Question: I am displaying a MFMessageComposeViewController in my app, and all is fine, on iOS 5, but some users testing are complaining about iOS 4, it seems the view controller that appears as a result of my code below is displaying an empty SMS compose and in addition there are no Top Navigation items such as the cancel button or even the title "New Message".
I don't have any iOS 4 device to hand (very bad I know), and so I cannot jump into the issue and debug it.
Can anyone see if I'm doing something wrong ? I've attached the problem screenshot I was sent, it's very strange.
'''
BOOL canText = [MFMessageComposeViewController canSendText];
if(canText){
MFMessageComposeViewController * smsViewController = [[MFMessageComposeViewController alloc] init];
if(smsViewController){
smsViewController.body = @"test message";
smsViewController.messageComposeDelegate = self;
[self presentModalViewController:smsViewController animated:YES];
[smsViewController release];
}else{
UIAlertView *alert = [[UIAlertView alloc] initWithTitle:@"SMS"
message:@"Your cannot send SMS on this device."
delegate:nil
cancelButtonTitle:@"ok"
otherButtonTitles:nil];
[alert show];
[alert release];
}
}else{
UIAlertView *alert = [[UIAlertView alloc] initWithTitle:@"SMS"
message:@"Your cannot send SMS on this device."
delegate:nil
cancelButtonTitle:@"ok"
otherButtonTitles:nil];
[alert show];
[alert release];
}
'''

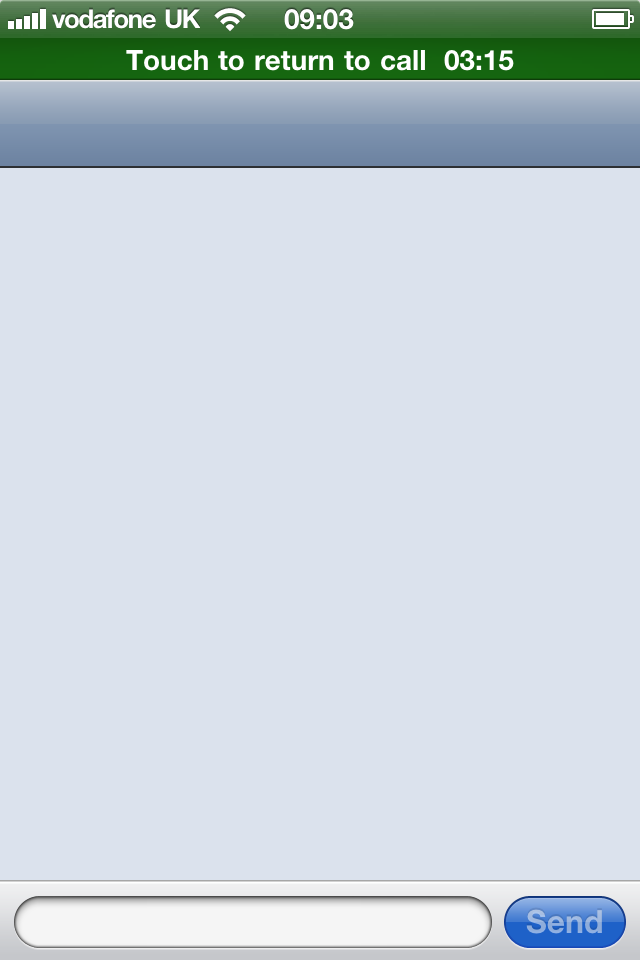
Answer: I had a category for UINavigationBar to add a shadow under the bar by overriding viewWillAppear, this corrupted the view. This is what happened.